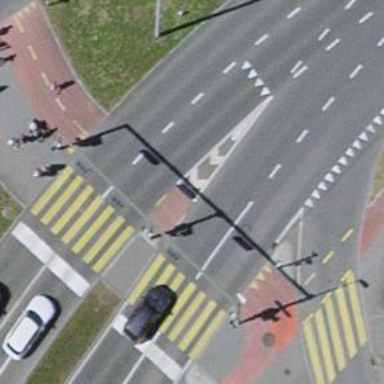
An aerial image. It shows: Road crossing with traffic signals.